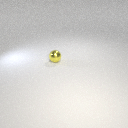
small yellow metal sphere